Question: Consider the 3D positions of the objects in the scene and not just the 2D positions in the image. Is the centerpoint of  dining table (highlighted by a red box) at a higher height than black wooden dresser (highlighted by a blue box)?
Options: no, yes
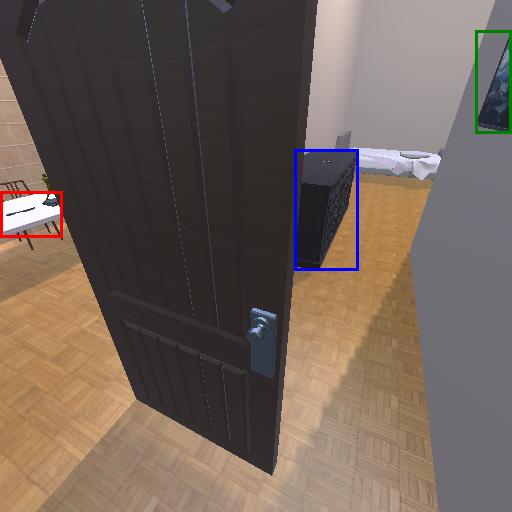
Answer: no